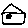
Label: house